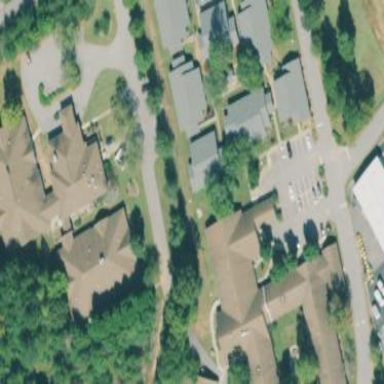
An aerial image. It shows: Nursing home building.